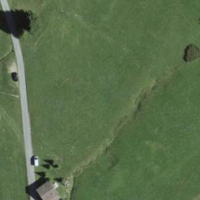
EUNIS habitat code: 24
Species observed at this site:
Bartsia alpina